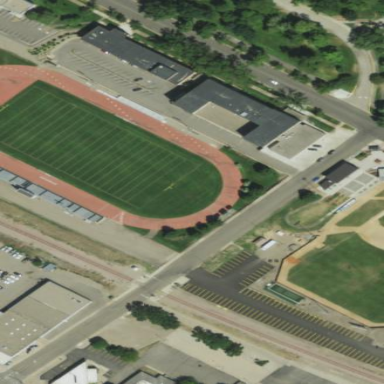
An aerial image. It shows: Pitch for American football.